Question: I am working on a Java project for college that involves us setting up a TCP Server and Client. I have that part working and now to add more of a feel to my project I want to add a GUI.
We have not begun learning about GUI's in Java yet. However I want to try as I think it would be a useful exercise. I have a very basic GUI set up and the appropriate ActionListener set for the button. My next problem is positioning my panels so they look neat and tidy on the Frame...
At the moment I have all the components in one panel as seen below:
'''
public ClientGUI(){
//Initialise Frame
frame = new JFrame("TCP Client");
//Initialise Panel 1 & Components
p1 = new JPanel();
//Set Layout
p1.setLayout(new GridLayout(1,2));
//Label 1 - For TextArea
l1 = new JLabel("Chat Log");
p1.add(l1);
//TextArea - To display conversation
t1 = new JTextArea(10,10);
p1.add(t1);
//Label 2 - For TextField
l2 = new JLabel("Message");
p1.add(l2);
//Message Box - For user input
t2 = new JTextField(10);
p1.add(t2);
//Button 1 - To send message
b1 = new JButton("Send");
p1.add(b1);
//Add panels to frame
frame.add(p1);
//Frame properties...
frame.setDefaultCloseOperation(JFrame.EXIT_ON_CLOSE);
frame.setSize(400,400);
frame.setVisible(true);
//Add Event listener to button
b1.addActionListener(new ActionListener(){
public void actionPerformed(ActionEvent ev){
//do something
t1.setText(t2.getText());
}
});
'''
I would love for it to look something like the rough wireframe below.

I'd appreciate any feedback anyone might have! Thanks very much.
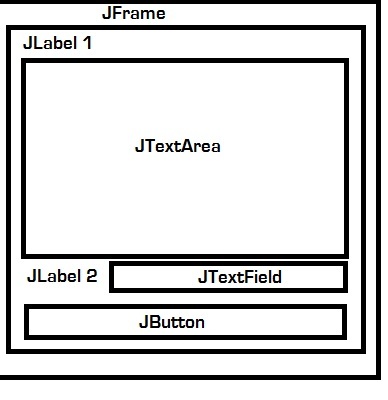
Answer: What you want is called the , which feeds UI elements in columns or rows. And then you can nest them one inside another, e.g. have one horizontal box layout panel as an element in another that is vertical (kind of like nested HTML tables). So all of your elements would go in a top level vertical BoxLayout and the line that has JLabel2 and JTextField would be its own horizontal BoxLayout nested in the top level vertical layout. <URL> is a pretty decent tutorial about layout managers and it includes the BoxLayout.